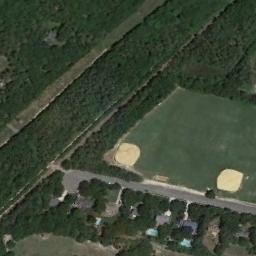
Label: baseball_diamond